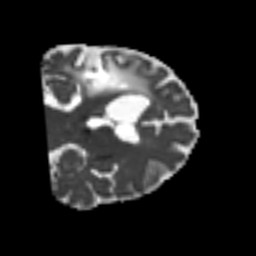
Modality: MD
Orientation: coronal
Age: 68
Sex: male
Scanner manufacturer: siemens
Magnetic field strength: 3 T
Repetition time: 4.999 s
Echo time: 0.07946 s